Field crop: maize
Growth stage: 2
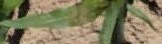
Species: maize